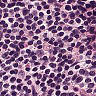
Metastatic tissue present: no